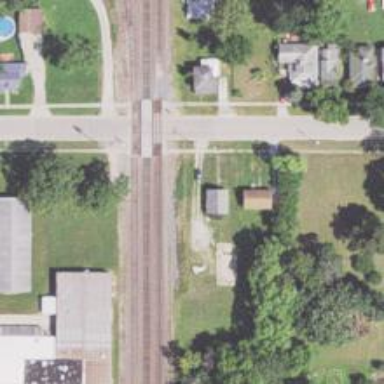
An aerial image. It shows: Crossing for the railway.